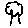
Label: tree